Question: I am having some trouble writing an algorithm that returns all the paths forming simple cycles on an undirected graph.
I am considering at first all cycles starting from a vertex A, which would be, for the graph below
A,B,E,G,F
A,B,E,D,F
A,B,C,D,F
A,B,C,D,E,G,F
Additional cycles would be
B,C,D,E
F,D,E,G
but these could be found, for example, by calling the same algorithm again but starting from B and from D, respectively.
The graph is shown below -

My current approach is to build all the possible paths from A by visiting all the neighbors of A, and then the neighbors of the neightbors and so on, while following these rules:
- each time that more than one neighbor exist, a fork is found and a new path from A is created and explored. - if any of the created paths visits the original vertex, that path is a cycle. - if any of the created paths visits the same vertex twice (different from A) the path is discarded. - continue until all possible paths have been explored.
I am currently having problems trying to avoid the same cycle being found more than once, and I am trying to solve this by looking if the new neighbor is already part of another existing path so that the two paths combined (if independent) build up a cycle.
Am I following the correct/better/simpler logic to solve this problem.?
I would appreciate your comments
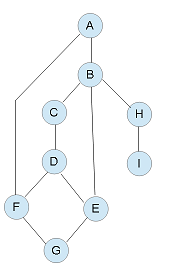
Answer: Based on the answer of @eminsenay to <URL>.
However, since this library is for directed graphs, I added some routines to:
- - -
The code is
'''
package test;
import java.util.*;
import org.jgraph.graph.DefaultEdge;
import org.jgrapht.UndirectedGraph;
import org.jgrapht.graph.SimpleGraph;
public class GraphHandling<V> {
private UndirectedGraph<V,DefaultEdge> graph;
private List<V> vertexList;
private boolean adjMatrix[][];
public GraphHandling() {
this.graph = new SimpleGraph<V, DefaultEdge>(DefaultEdge.class);
this.vertexList = new ArrayList<V>();
}
public void addVertex(V vertex) {
this.graph.addVertex(vertex);
this.vertexList.add(vertex);
}
public void addEdge(V vertex1, V vertex2) {
this.graph.addEdge(vertex1, vertex2);
}
public UndirectedGraph<V, DefaultEdge> getGraph() {
return graph;
}
public List<List<V>> getAllCycles() {
this.buildAdjancyMatrix();
@SuppressWarnings("unchecked")
V[] vertexArray = (V[]) this.vertexList.toArray();
ElementaryCyclesSearch ecs = new ElementaryCyclesSearch(this.adjMatrix, vertexArray);
@SuppressWarnings("unchecked")
List<List<V>> cycles0 = ecs.getElementaryCycles();
// remove cycles of size 2
Iterator<List<V>> listIt = cycles0.iterator();
while(listIt.hasNext()) {
List<V> cycle = listIt.next();
if(cycle.size() == 2) {
listIt.remove();
}
}
// remove repeated cycles (two cycles are repeated if they have the same vertex (no matter the order)
List<List<V>> cycles1 = removeRepeatedLists(cycles0);
for(List<V> cycle : cycles1) {
System.out.println(cycle);
}
return cycles1;
}
private void buildAdjancyMatrix() {
Set<DefaultEdge> edges = this.graph.edgeSet();
Integer nVertex = this.vertexList.size();
this.adjMatrix = new boolean[nVertex][nVertex];
for(DefaultEdge edge : edges) {
V v1 = this.graph.getEdgeSource(edge);
V v2 = this.graph.getEdgeTarget(edge);
int i = this.vertexList.indexOf(v1);
int j = this.vertexList.indexOf(v2);
this.adjMatrix[i][j] = true;
this.adjMatrix[j][i] = true;
}
}
/* Here repeated lists are those with the same elements, no matter the order,
* and it is assumed that there are no repeated elements on any of the lists*/
private List<List<V>> removeRepeatedLists(List<List<V>> listOfLists) {
List<List<V>> inputListOfLists = new ArrayList<List<V>>(listOfLists);
List<List<V>> outputListOfLists = new ArrayList<List<V>>();
while(!inputListOfLists.isEmpty()) {
// get the first element
List<V> thisList = inputListOfLists.get(0);
// remove it
inputListOfLists.remove(0);
outputListOfLists.add(thisList);
// look for duplicates
Integer nEl = thisList.size();
Iterator<List<V>> listIt = inputListOfLists.iterator();
while(listIt.hasNext()) {
List<V> remainingList = listIt.next();
if(remainingList.size() == nEl) {
if(remainingList.containsAll(thisList)) {
listIt.remove();
}
}
}
}
return outputListOfLists;
}
}
'''